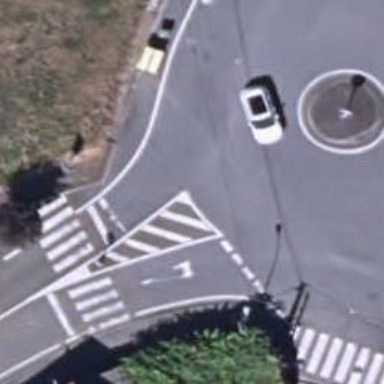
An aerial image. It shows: Road with "give way" sign.